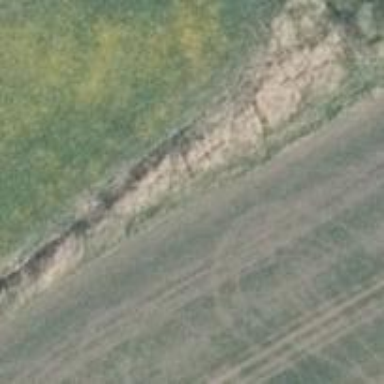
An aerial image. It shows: Dirt bridleway with grade 5 tracktype.